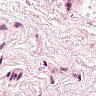
Metastatic tissue present: no